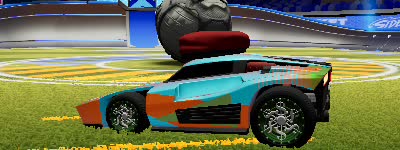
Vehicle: breakout